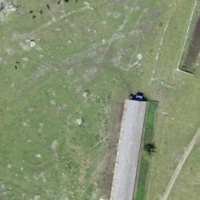
EUNIS habitat code: 26
Species observed at this site:
Phyteuma orbiculare